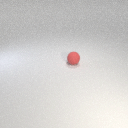
small red rubber sphere